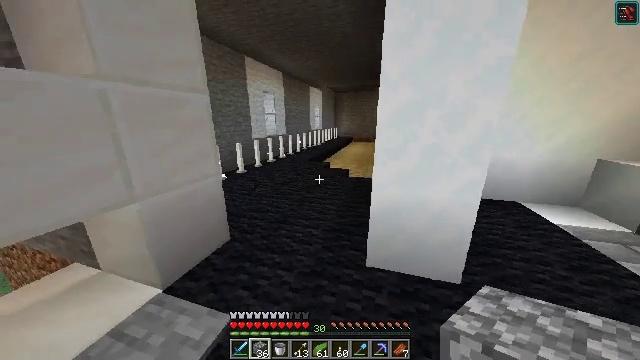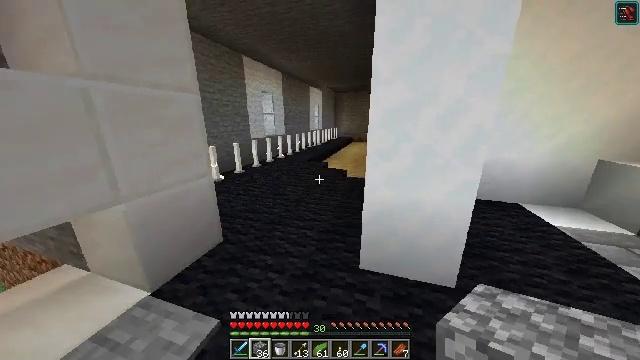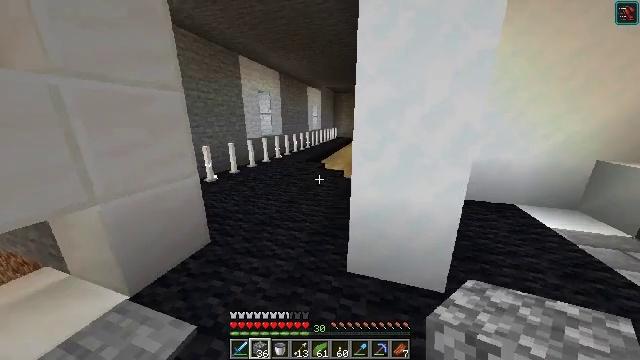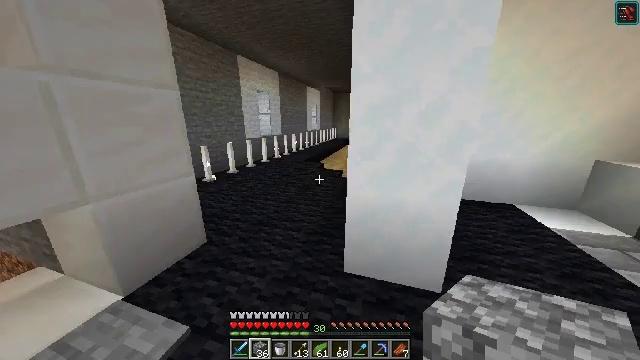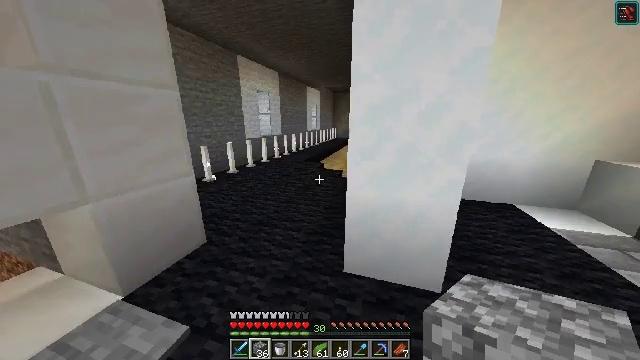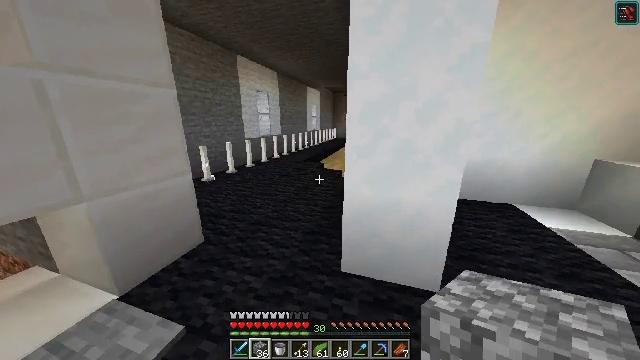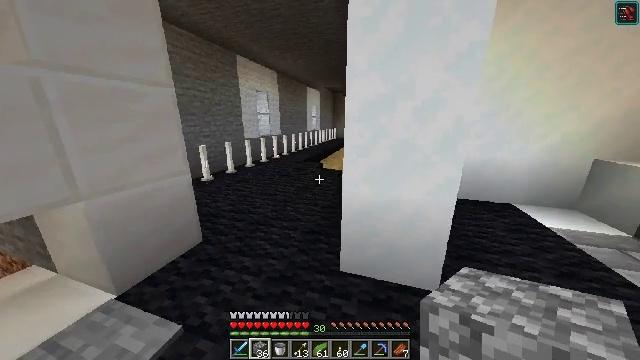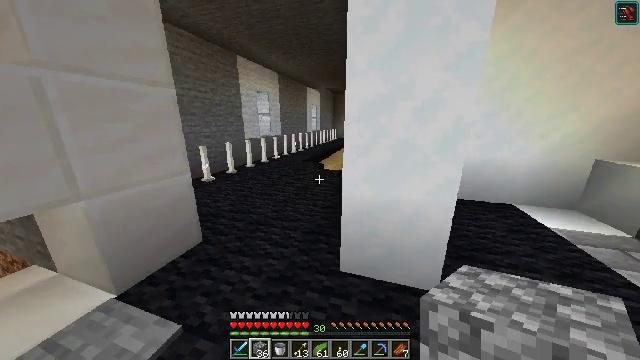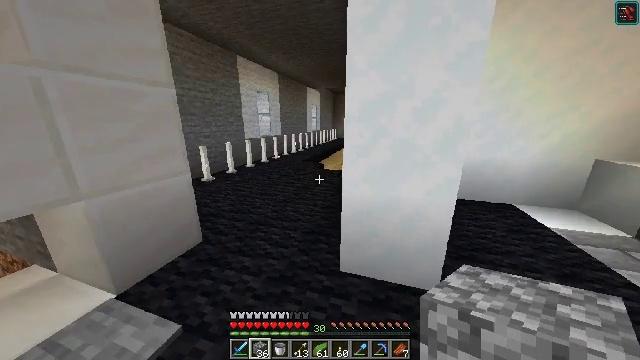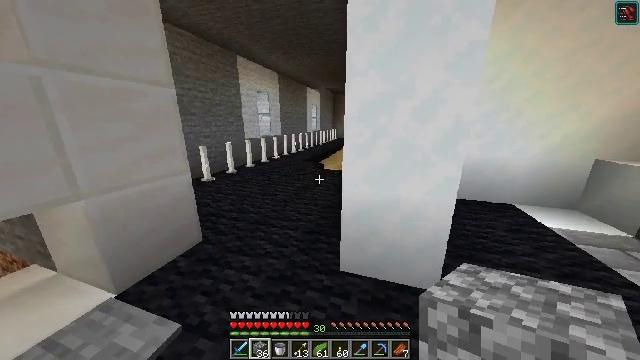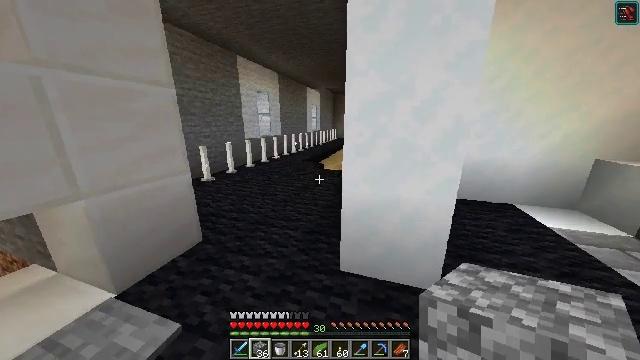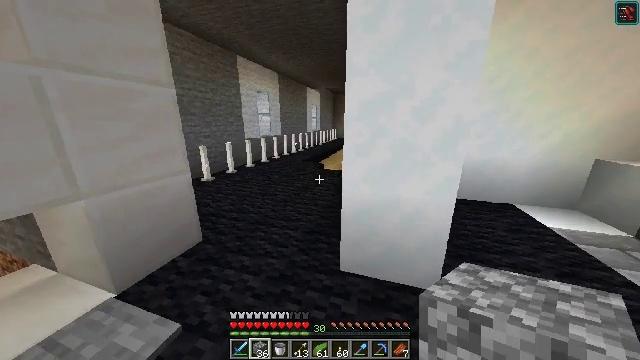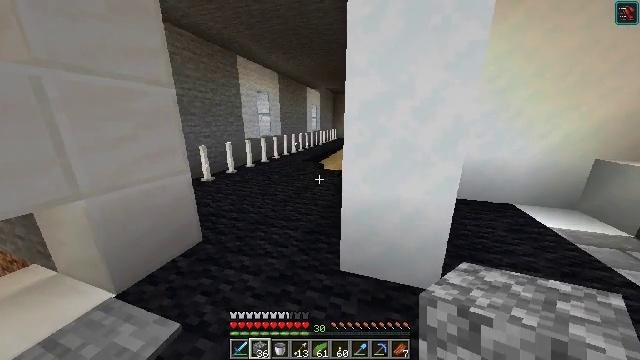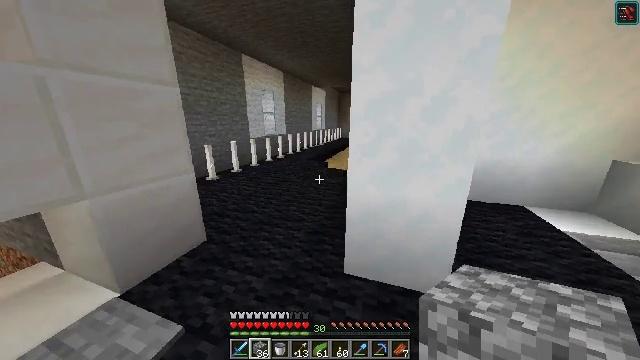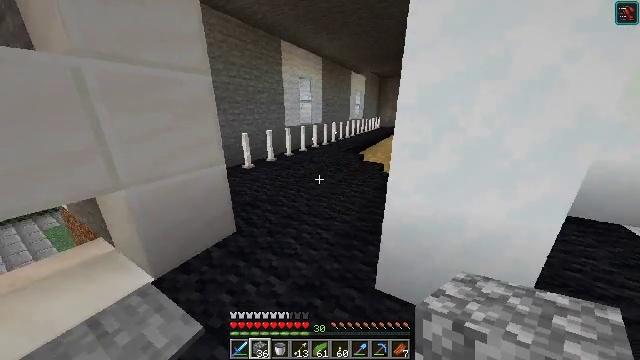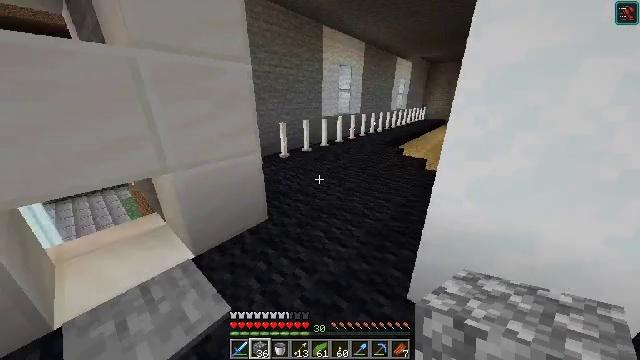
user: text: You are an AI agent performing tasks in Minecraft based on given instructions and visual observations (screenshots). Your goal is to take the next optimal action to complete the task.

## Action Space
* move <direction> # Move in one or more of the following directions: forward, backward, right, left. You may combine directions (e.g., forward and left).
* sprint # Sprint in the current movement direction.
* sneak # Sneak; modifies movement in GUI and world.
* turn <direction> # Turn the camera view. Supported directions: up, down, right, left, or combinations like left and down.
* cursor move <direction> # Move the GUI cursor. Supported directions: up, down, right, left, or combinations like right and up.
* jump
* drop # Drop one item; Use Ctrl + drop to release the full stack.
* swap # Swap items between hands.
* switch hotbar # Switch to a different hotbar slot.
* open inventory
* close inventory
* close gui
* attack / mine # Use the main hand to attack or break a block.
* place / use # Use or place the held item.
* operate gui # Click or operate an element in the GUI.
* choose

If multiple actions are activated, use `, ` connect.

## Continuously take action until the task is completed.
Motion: motion action
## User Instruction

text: Gather stone slabs for reuse.
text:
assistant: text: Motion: no_op
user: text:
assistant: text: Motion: no_op
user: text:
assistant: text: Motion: no_op
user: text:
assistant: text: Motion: no_op
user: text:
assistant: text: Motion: no_op
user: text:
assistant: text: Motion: no_op
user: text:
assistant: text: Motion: no_op
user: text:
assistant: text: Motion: no_op
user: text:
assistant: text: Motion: no_op
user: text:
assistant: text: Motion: no_op
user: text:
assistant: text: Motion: no_op
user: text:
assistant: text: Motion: no_op
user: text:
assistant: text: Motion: move forward, turn left
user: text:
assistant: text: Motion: move forward, turn left and down
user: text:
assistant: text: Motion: move forward, turn left and down
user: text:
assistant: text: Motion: move forward, turn left and down
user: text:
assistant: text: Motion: move forward, turn left
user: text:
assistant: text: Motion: move forward, turn left and down
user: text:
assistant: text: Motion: move forward, turn left
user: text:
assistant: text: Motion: move forward, turn left
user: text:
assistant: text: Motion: move forward and move right, turn left
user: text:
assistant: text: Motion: move forward and move right, turn left and down
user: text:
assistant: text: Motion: move forward and move right, turn left
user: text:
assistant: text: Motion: move forward and move right, turn left
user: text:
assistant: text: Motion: move forward, turn left and up
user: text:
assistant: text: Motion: turn up
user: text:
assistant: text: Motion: no_op
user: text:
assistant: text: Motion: no_op
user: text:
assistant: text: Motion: no_op
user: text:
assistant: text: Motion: turn left